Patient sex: M
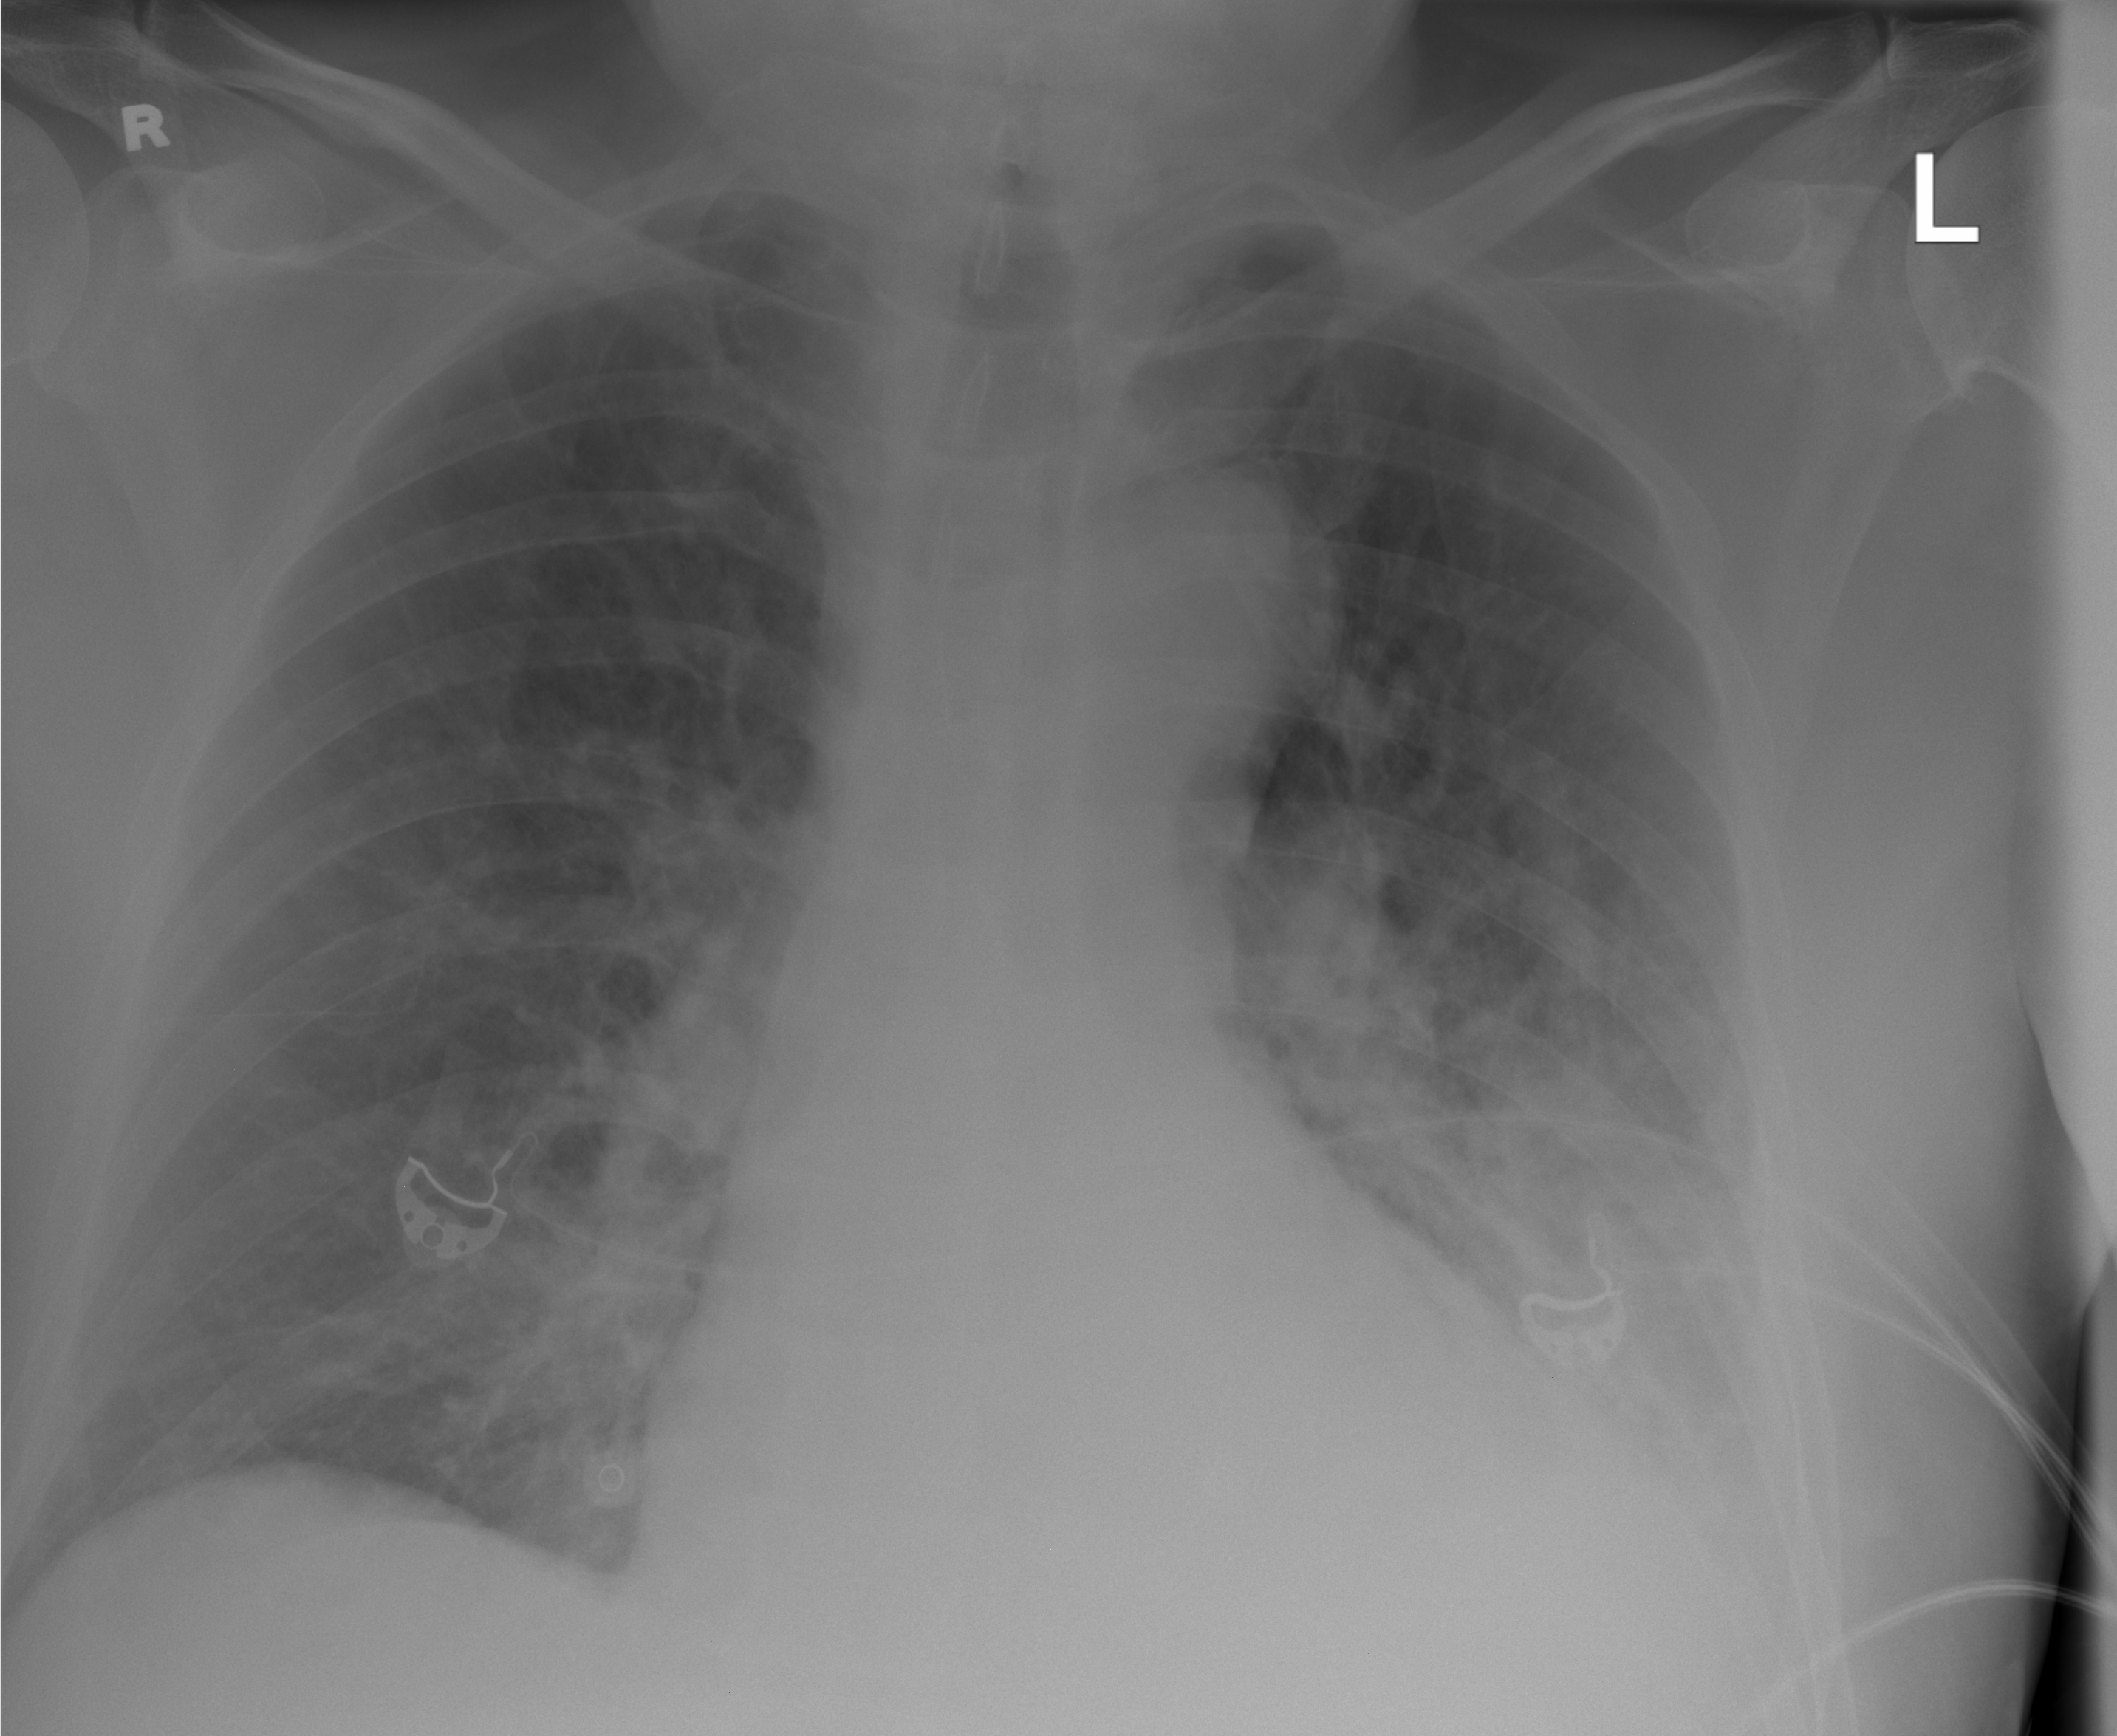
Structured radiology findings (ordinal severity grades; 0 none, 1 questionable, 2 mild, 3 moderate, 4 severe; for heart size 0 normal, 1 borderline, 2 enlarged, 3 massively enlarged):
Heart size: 2
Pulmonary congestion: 3
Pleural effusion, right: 0
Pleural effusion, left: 2
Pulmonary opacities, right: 2
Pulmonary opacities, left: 3
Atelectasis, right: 0
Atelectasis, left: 2